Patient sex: M
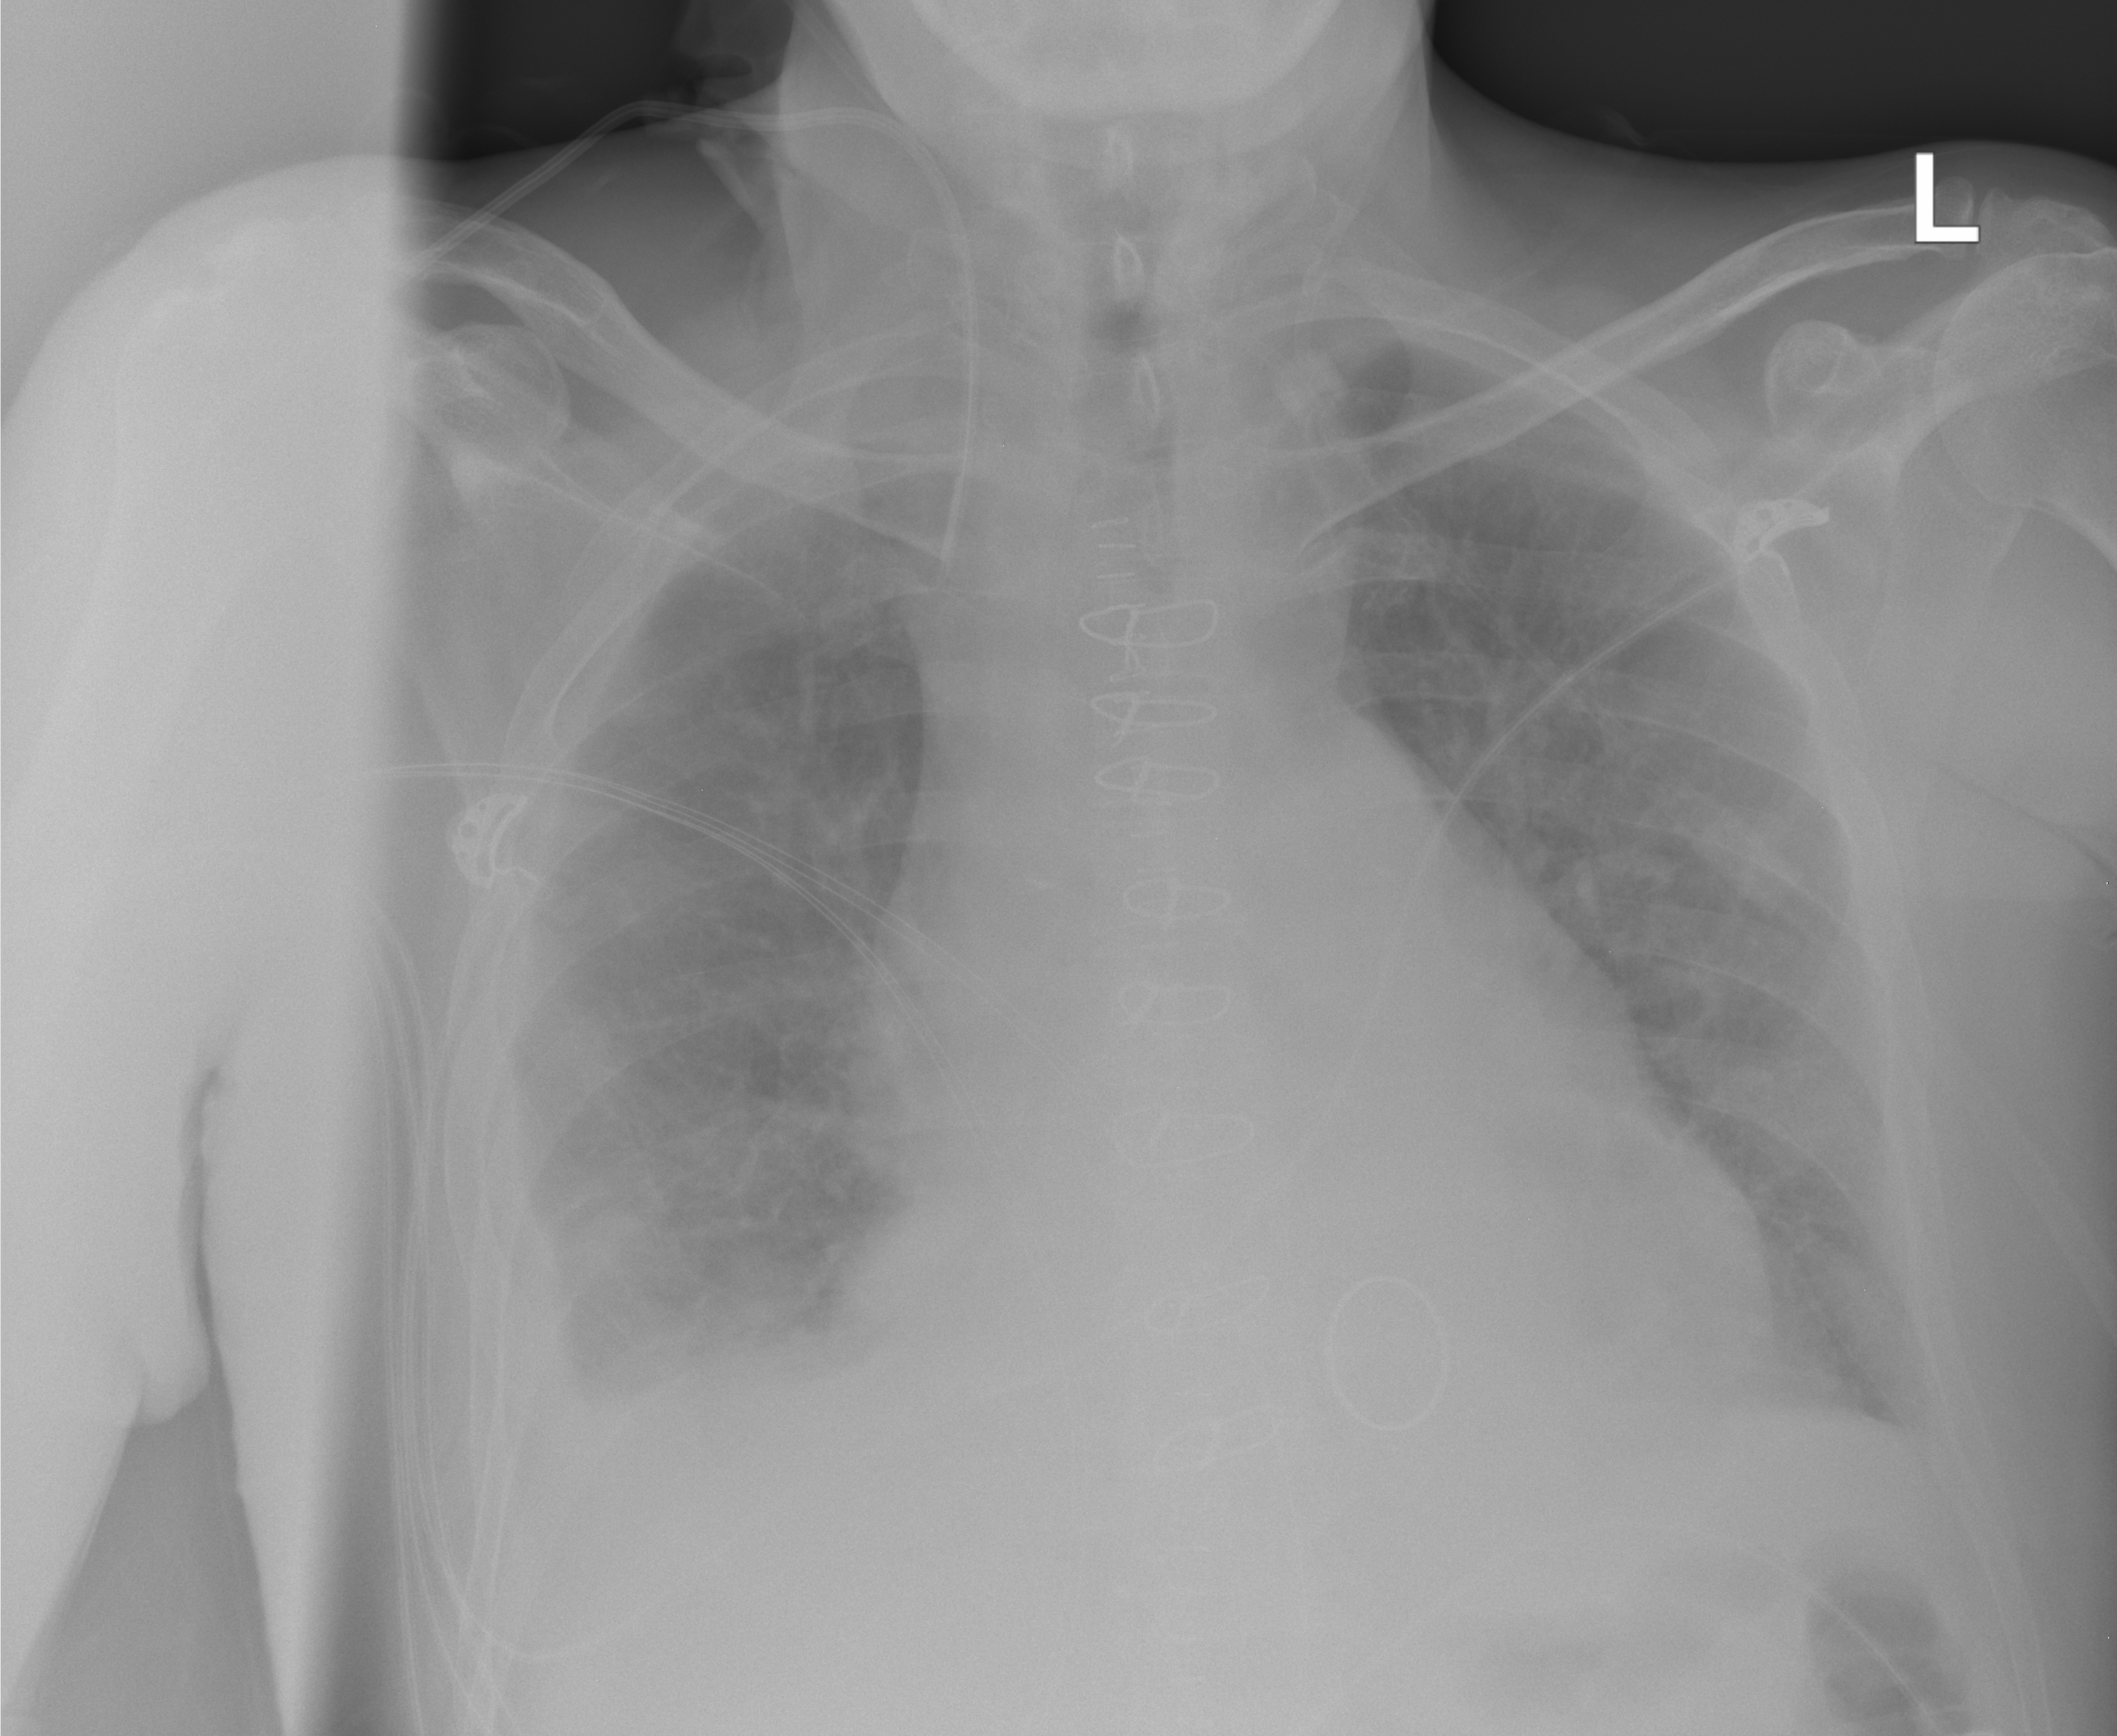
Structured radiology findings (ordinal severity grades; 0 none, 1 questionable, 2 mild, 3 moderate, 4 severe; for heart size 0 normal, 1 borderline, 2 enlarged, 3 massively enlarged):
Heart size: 2
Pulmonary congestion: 1
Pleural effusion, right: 2
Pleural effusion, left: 1
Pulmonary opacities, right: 2
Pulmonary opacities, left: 2
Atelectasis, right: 2
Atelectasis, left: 1